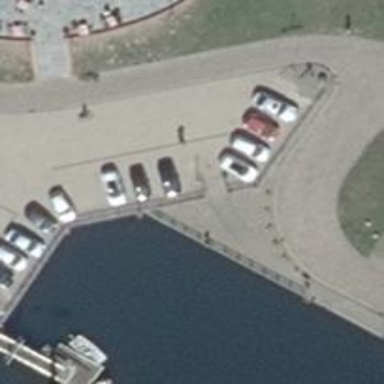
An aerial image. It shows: Parking area with surface.